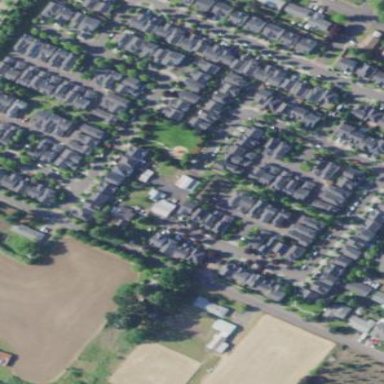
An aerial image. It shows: Rural residential area.